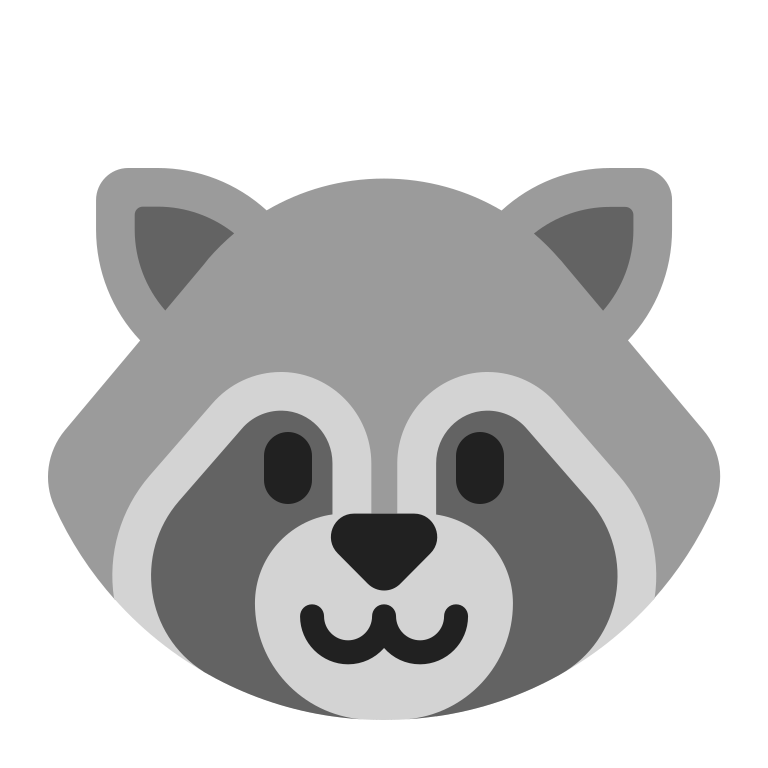
raccoon flat